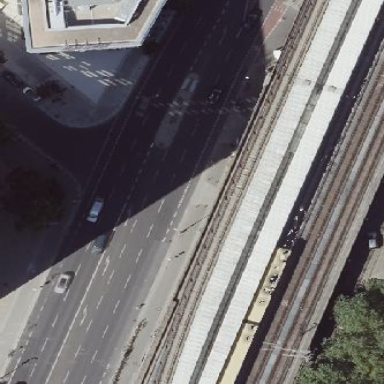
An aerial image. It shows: Viaduct building with flat roof.